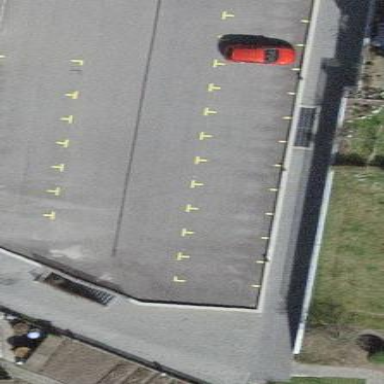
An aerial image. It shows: Parking area with surface.